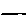
Label: line